Brain MRI, FLAIR slice (ischemic stroke SISS case)
Modalities acquired: T1|T2|DWI|FLAIR
Volume shape: 230x230x153 voxels, spacing: 1x1x1 mm
Slice 117 of 153
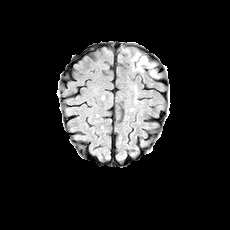
Lesion size: 2678 voxels